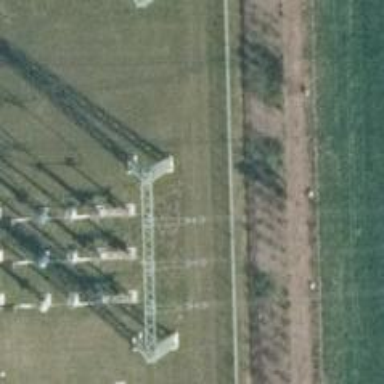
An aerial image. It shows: Three cables of power line.